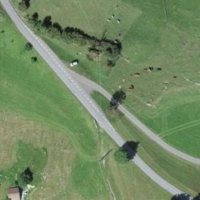
EUNIS habitat code: 24
Species observed at this site:
Corvus corone
Cyanistes caeruleus
Parus major
Milvus milvus
Sitta europaea
Fringilla coelebs
Buteo buteo
Ptyonoprogne rupestris